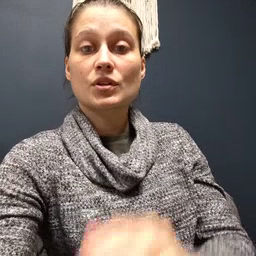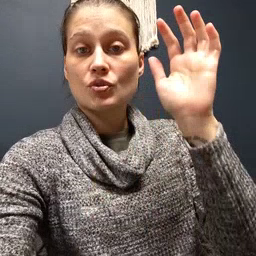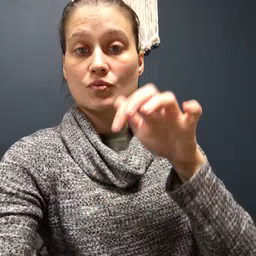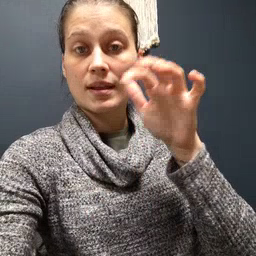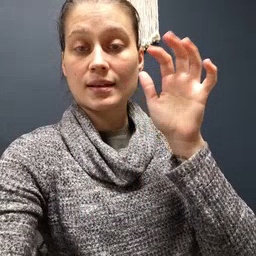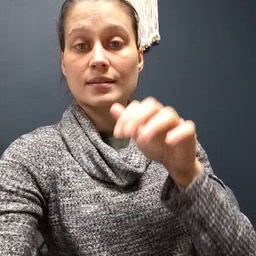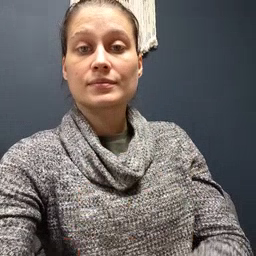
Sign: rain